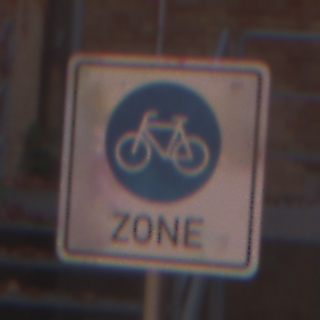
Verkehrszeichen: BeginnFahrradzone
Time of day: MorningAfternoon
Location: Outdoor (Urban)
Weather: Clear
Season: NotSpecified
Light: Natural